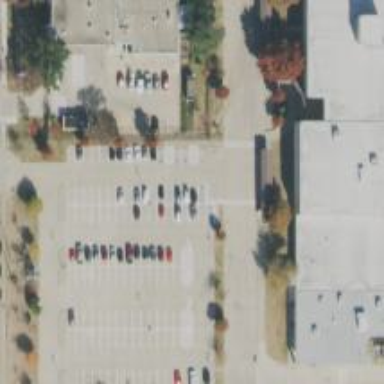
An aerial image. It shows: Parking space.